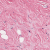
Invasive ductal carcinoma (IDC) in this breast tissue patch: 0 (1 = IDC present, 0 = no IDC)